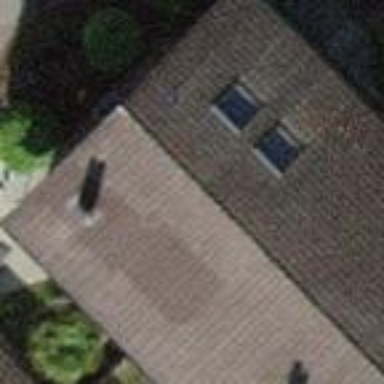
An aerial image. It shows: Semi-detached house.